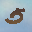
Label: 5